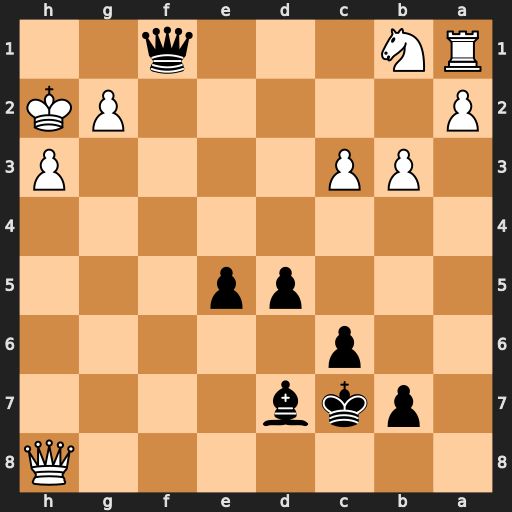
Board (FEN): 7Q/1pkb4/2p5/3pp3/8/1PP4P/P5PK/RN3q2
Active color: b
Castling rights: -
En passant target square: -
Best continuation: Qf4+